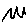
Label: zigzag